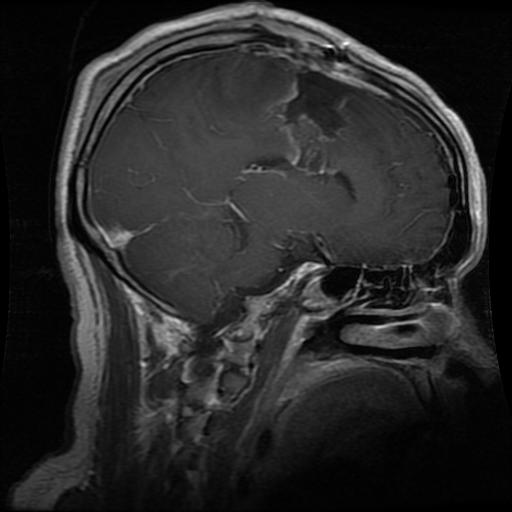
Label: glioma